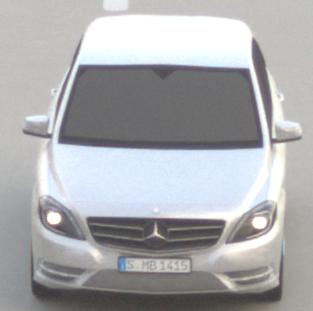
Make: Mercedes-Benz
Model: B 180 BlueEFFICIENCY
Detailed model: B-Class (246)
Model produced from: 2011/11
Model produced until: 2012/10
Doors: 5
Color: white
Road condition: dry road
Daytime: sunrise or sunset
Contrast: low contrast